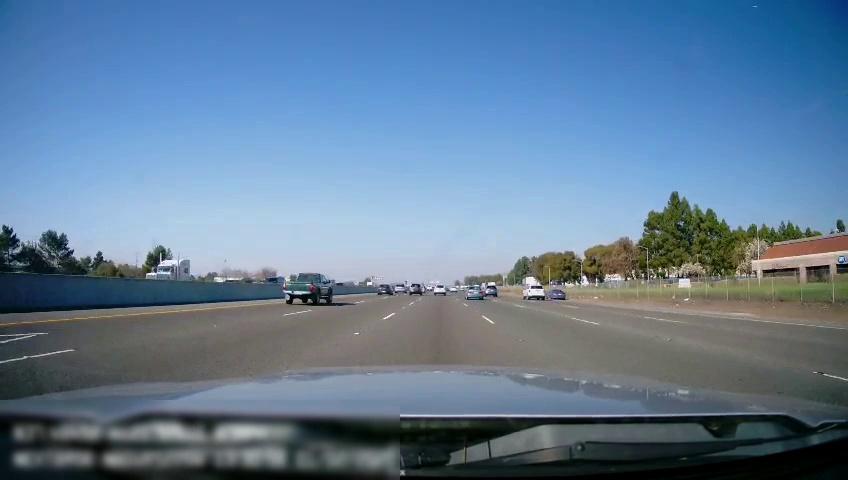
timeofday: Day
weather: Sunny
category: Drivable Space
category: Vehicles | Truck
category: Vehicles | SUV
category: Vehicles | Car
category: Vehicles | SUV
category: Vehicles | SUV
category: Vehicles | SUV
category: Vehicles | SUV
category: Vehicles | Car
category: Vehicles | Truck
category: Vehicles | SUV
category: Vehicles | Car
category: Lanes | Current Lane
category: Lanes | Current Lane
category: Lanes | Alternate Lane
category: Lanes | Alternate Lane
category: Lanes | Alternate Lane
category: Lanes | Alternate Lane
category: Lanes | Alternate Lane